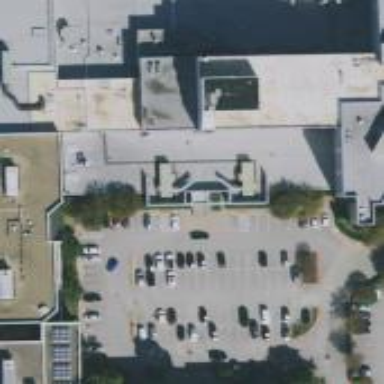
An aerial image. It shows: Hospital building.